高三 · 组合几何学
22. 如图, 设 $\mathrm{C}$ 是线段 $\mathrm{AB}$ 上任意一点, 点 $C^{\prime}, A^{\prime}, B^{\prime}$ 分别是点 $\mathrm{C}, \mathrm{A}, \mathrm{B}$ 沿直线 $l$ 的方向在平面 $\alpha$ 上的平行射影. 若 $A C=4, C B=6$, 则 $\frac{A^{\prime} C^{\prime}}{C^{\prime} B^{\prime}}=$

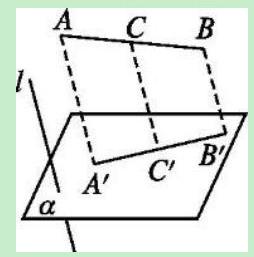
答案: $\frac{2}{3}$
解析: : 解答: $\because \mathrm{AA}^{\prime} / / \mathrm{l}, \mathrm{BB}^{\prime} / / \mathrm{l}, \mathrm{CC} ' / / \mathrm{l}$,

$\therefore \mathrm{AA}^{\prime} / / \mathrm{BB}^{\prime} / / \mathrm{CC}^{\prime}$.

由平行线分线段成比例定理,

得 $\frac{A^{\prime} C^{\prime}}{C^{\prime} B^{\prime}}=\frac{A C}{C B}=\frac{4}{6}=\frac{2}{3}$

分析: 本题主要考查了平行射影, 解决问题的关键是根据平行射影的性质结合所给条件运用平行线分线段成比例定理分析即可